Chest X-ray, AP view. Patient: 72 years old, sex F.
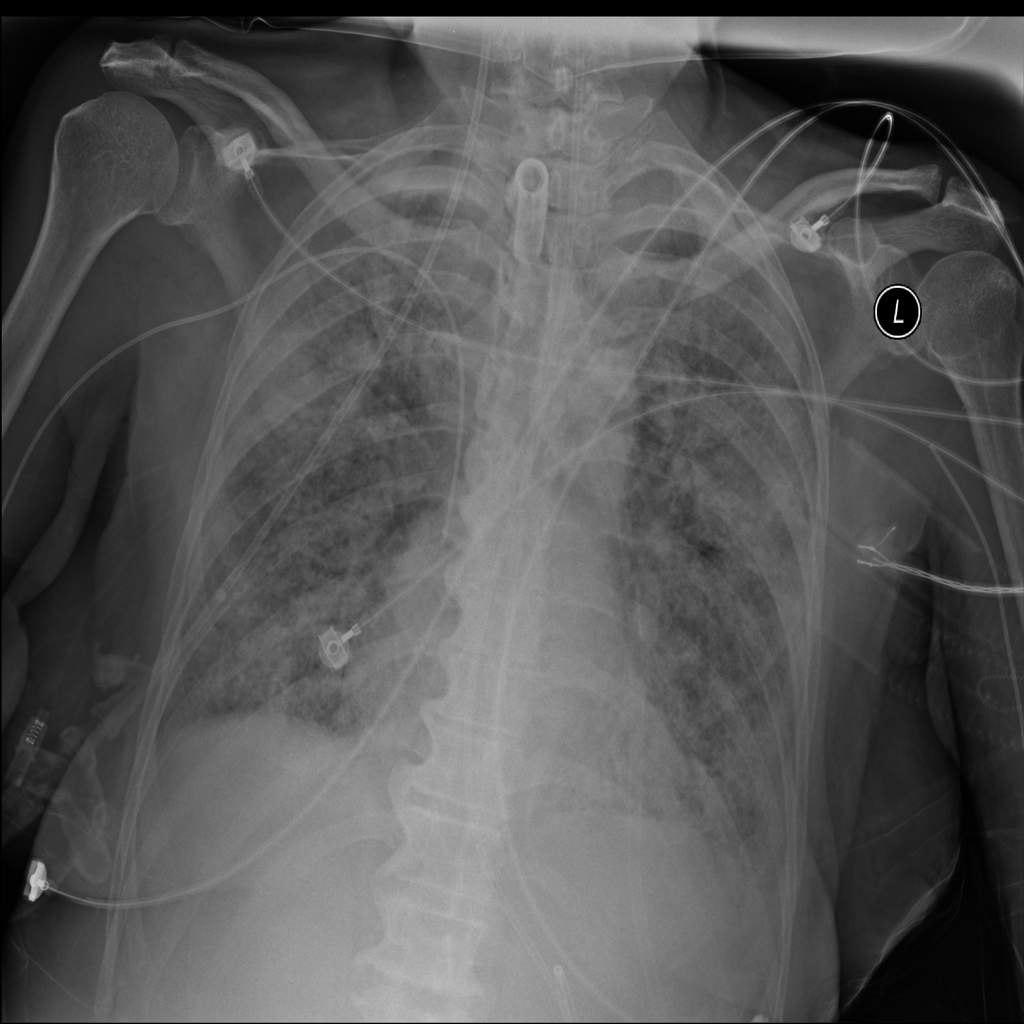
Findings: Infiltration